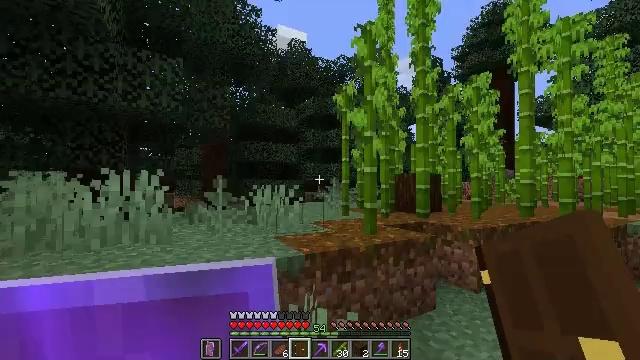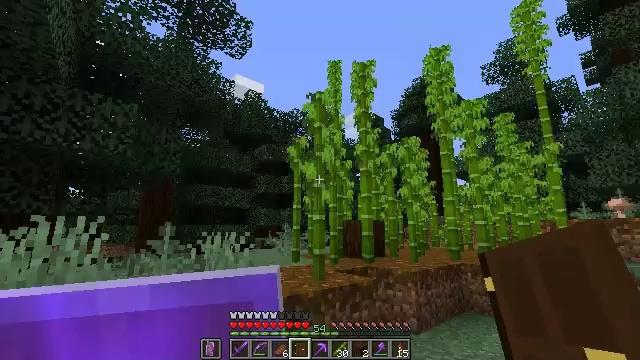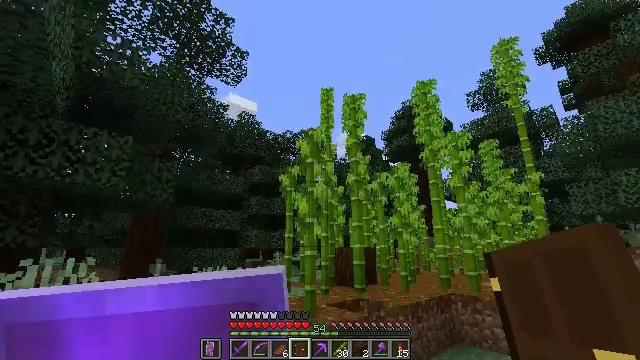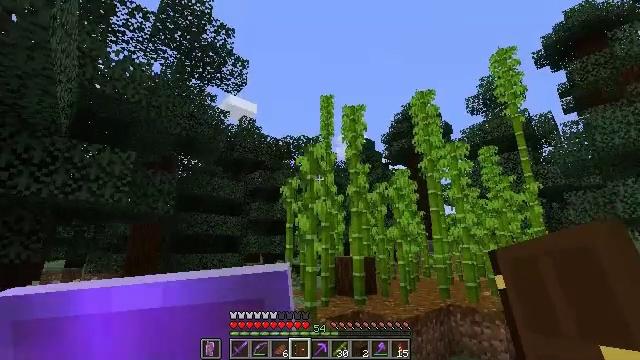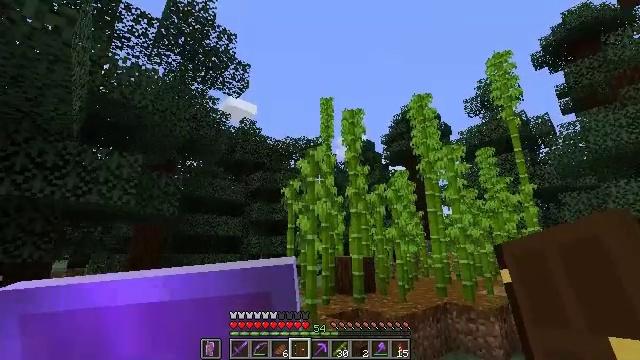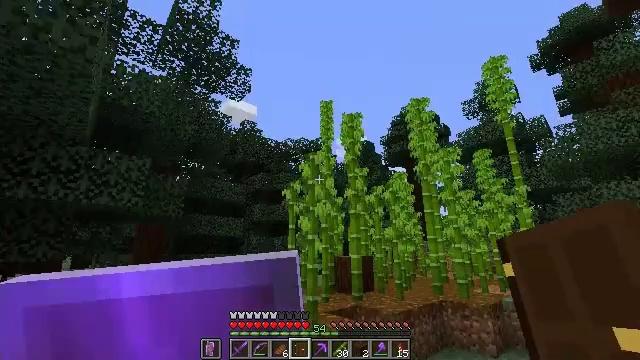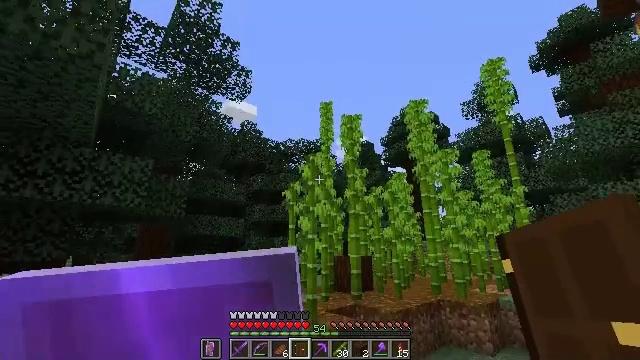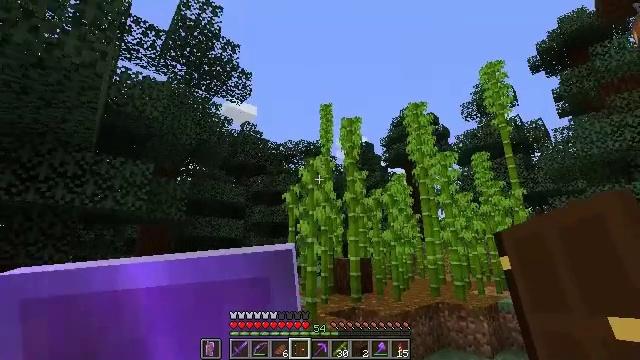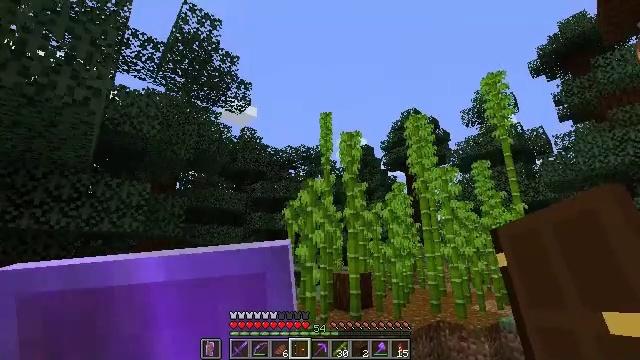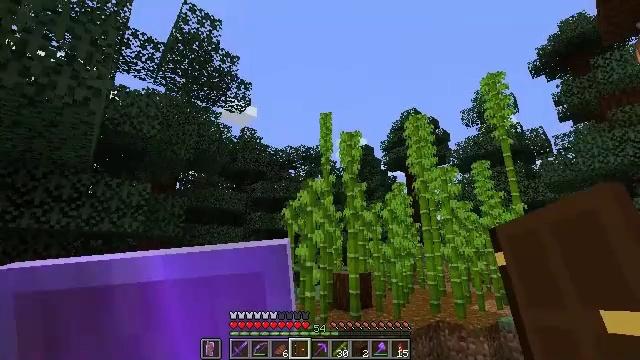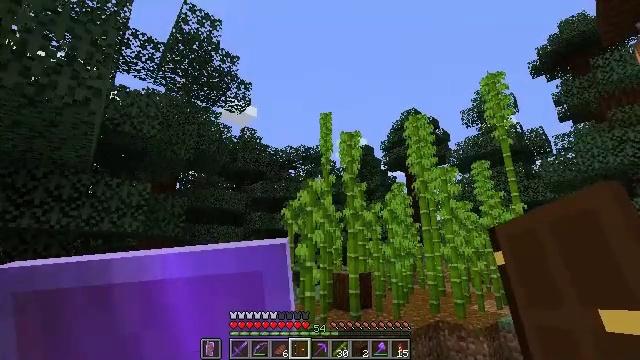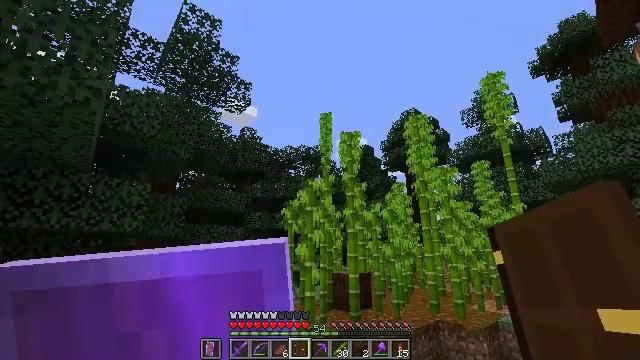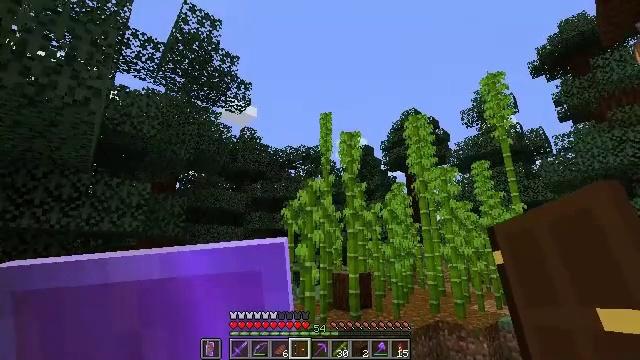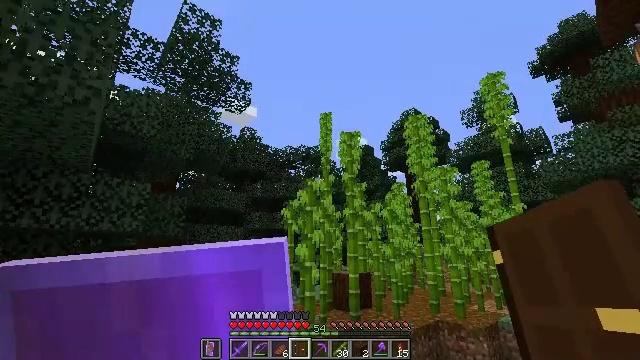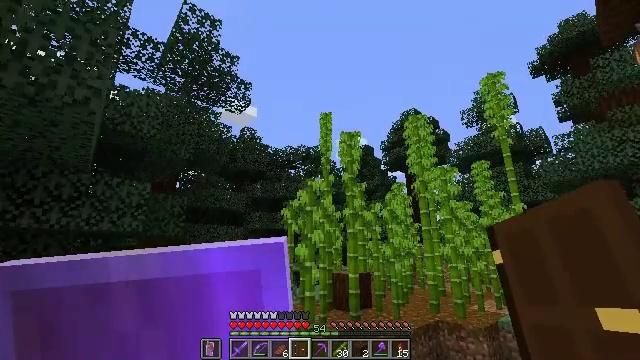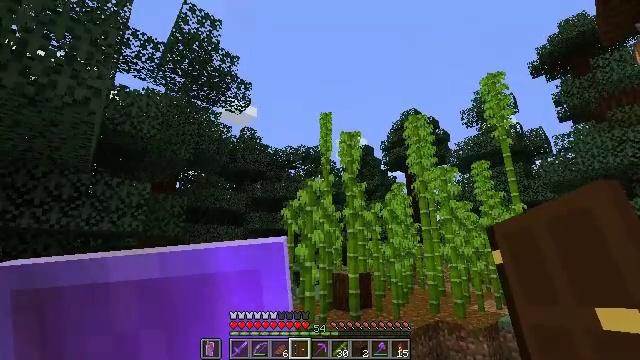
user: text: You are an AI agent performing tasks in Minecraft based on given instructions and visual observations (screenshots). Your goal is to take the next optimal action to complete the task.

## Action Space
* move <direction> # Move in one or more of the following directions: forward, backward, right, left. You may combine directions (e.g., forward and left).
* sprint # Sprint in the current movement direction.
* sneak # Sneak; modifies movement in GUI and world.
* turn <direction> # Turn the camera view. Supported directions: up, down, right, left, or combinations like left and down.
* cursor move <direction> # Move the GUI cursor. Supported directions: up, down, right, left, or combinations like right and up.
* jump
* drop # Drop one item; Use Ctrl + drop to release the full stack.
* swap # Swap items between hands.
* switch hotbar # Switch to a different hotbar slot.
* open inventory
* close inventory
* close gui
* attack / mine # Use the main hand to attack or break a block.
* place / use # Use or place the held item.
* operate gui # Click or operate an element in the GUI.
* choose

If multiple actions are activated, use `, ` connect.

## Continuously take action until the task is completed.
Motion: motion action
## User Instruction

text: Create a spruce pressure plate in the crafting table with spruce planks.
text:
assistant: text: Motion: move back, turn right and up
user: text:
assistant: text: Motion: move back, turn right and up
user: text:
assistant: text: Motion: move back
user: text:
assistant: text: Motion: move back
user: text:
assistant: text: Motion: no_op
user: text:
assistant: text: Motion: no_op
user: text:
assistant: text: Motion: no_op
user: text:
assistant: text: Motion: no_op
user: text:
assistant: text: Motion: no_op
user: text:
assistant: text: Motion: no_op
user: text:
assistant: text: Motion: no_op
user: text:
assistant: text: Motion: no_op
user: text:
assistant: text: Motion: no_op
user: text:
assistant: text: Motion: no_op
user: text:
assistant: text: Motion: no_op
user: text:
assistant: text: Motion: no_op
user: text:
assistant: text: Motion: move left, turn right and down
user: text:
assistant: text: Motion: move left, turn right and down
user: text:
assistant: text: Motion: move left, turn right and down
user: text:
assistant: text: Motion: move left, turn right and down
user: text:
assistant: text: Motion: move left, turn right and down
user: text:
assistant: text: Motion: move left
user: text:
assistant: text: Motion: move left
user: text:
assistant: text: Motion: move left
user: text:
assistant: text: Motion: move left
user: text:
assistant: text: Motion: move left
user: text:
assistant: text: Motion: move left
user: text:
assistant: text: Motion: move left
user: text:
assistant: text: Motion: move left
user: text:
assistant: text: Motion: move left